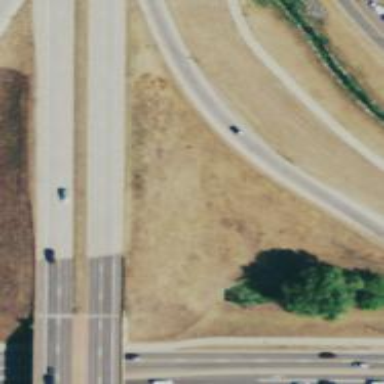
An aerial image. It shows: Trunk link highway.